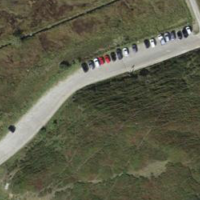
EUNIS habitat code: 26
Species observed at this site:
Turdus viscivorus
Epirrhoe tristata
Anthus spinoletta